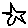
Label: star